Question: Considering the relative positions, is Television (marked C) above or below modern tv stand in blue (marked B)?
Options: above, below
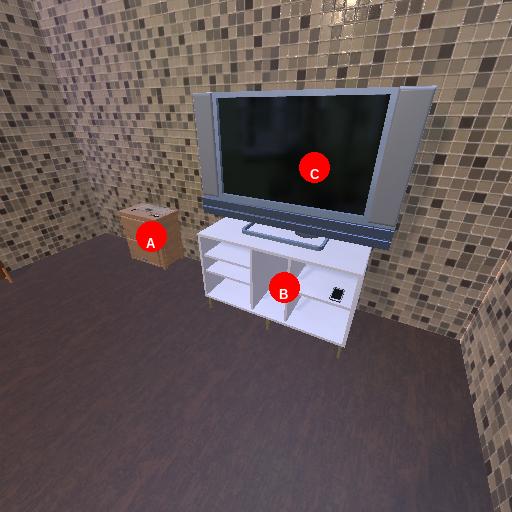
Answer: above